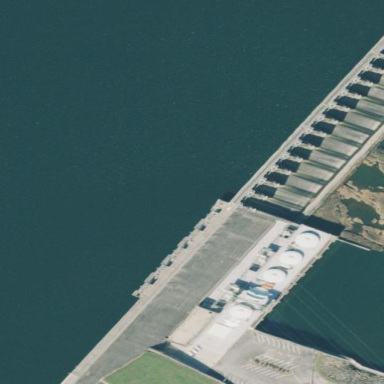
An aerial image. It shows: Dam across waterway.